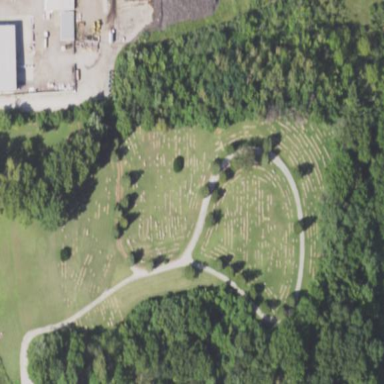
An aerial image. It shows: Cemetery.